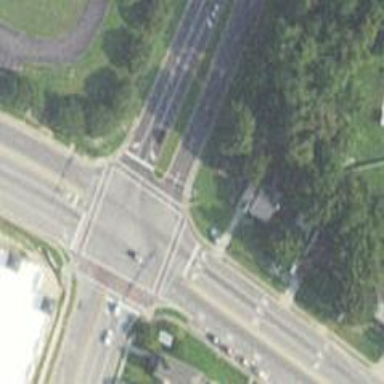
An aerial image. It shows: Marked road crossing.